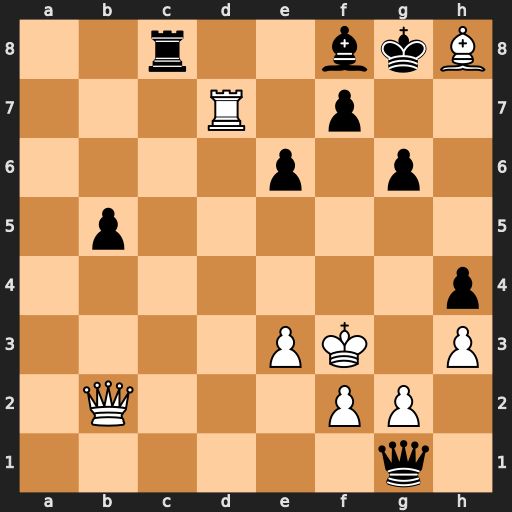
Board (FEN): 2r2bkB/3R1p2/4p1p1/1p6/7p/4PK1P/1Q3PP1/6q1
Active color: w
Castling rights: -
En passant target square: -
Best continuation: Qf6 Qd1+ Rxd1